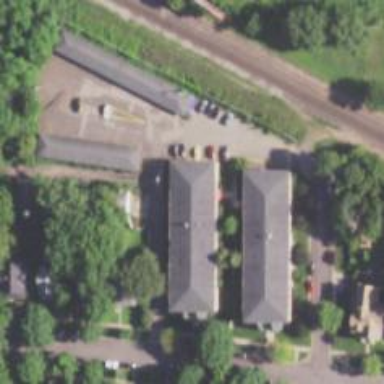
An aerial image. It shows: Alley classified as service road.